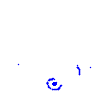
Particle: kaon